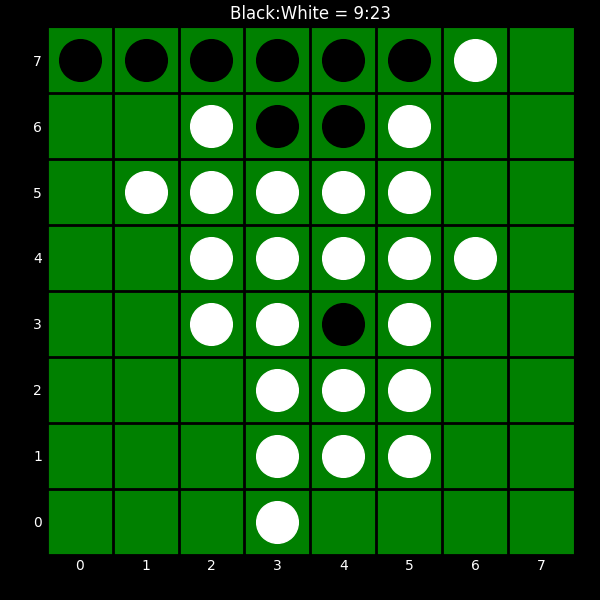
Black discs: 9
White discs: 23